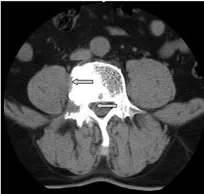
Arrow) disappeared completely after 3 chemotherapy cycles. Computed tomography (CT) showed the distribution of bone cement in the osteolytic lesion of the L4 with minimal right lateral cement leakage. L4, fourth lower lumbar vertebra; PVP, percutaneous vertebroplasty.
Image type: radiology (ct)